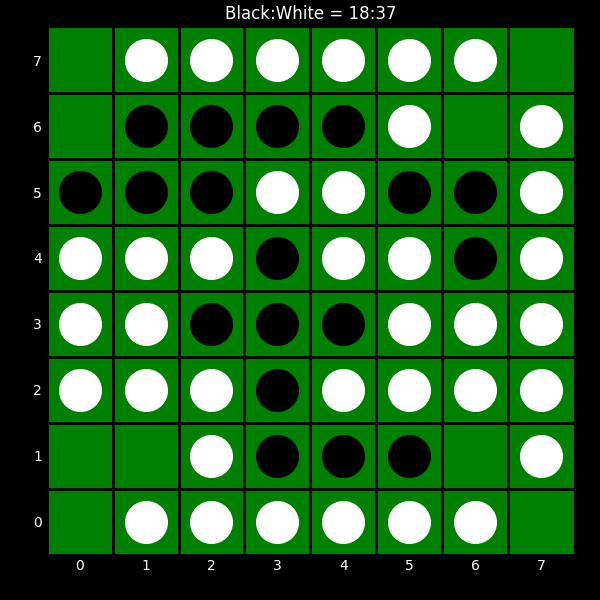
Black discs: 18
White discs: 37